Question: I am taking one table and one UIview in my iPad Application. I want to show different option in the second view on selected row index of table.Application UI is attached with this. My code snippet is like this :-
'''
- (void) tableView:(UITableView *)tableView didSelectRowAtIndexPath:(NSIndexPath *)indexPath{
NSUInteger row=indexPath.row;
UILabel *lblName, *lblUserName, *lblOldPassword, *lblCreditCardDetails, *lblNewPassword;
UITextField *txtName, *txtUserName, *txtOldPassword, *txtNewPassword, *txtCreditCardDetails;
UIButton *btnsaveprofile, *btnSavePassword, *btnSaveCreditCardDetails;
UIView *subView =[[UIView alloc] initWithFrame:CGRectMake(321, 0, 448, 980)];
[viewDetail addSubview:subView];
if (row==0) {
[subView removeFromSuperview];
UIView *subView =[[UIView alloc] initWithFrame:CGRectMake(0, 0, 448, 980)];
[viewDetail addSubview:subView];
lblName =[[UILabel alloc] initWithFrame:CGRectMake(0, 0, 140, 40)];
lblName.text=@"Name";
[lblName setBackgroundColor:[UIColor clearColor]];
[subView addSubview:lblName];
[lblName release];
txtName =[[UITextField alloc] initWithFrame:CGRectMake(141, 0, 200, 40)];
txtName.borderStyle=UITextBorderStyleRoundedRect;
[subView addSubview:txtName];
lblUserName =[[UILabel alloc] initWithFrame:CGRectMake(0, 60, 140, 40)];
lblUserName.text=@"User Name";
[lblUserName setBackgroundColor:[UIColor clearColor]];
[subView addSubview:lblUserName];
[lblUserName release];
txtUserName =[[UITextField alloc] initWithFrame:CGRectMake(141, 60, 200, 40)];
txtUserName.borderStyle=UITextBorderStyleRoundedRect;
[subView addSubview:txtUserName];
btnsaveprofile =[[UIButton alloc] initWithFrame:CGRectMake(100, 160, 100, 40)];
[btnsaveprofile setTitle:@"Save" forState:UIControlStateNormal];
[btnsaveprofile addTarget:self action:@selector(btnSaveProfile) forControlEvents:UIControlEventTouchUpInside];
[subView addSubview:btnsaveprofile];
}
if (row==1) {
[subView removeFromSuperview];
UIView *subView1 =[[UIView alloc] initWithFrame:CGRectMake(0, 0, 448, 980)];
[viewDetail addSubview:subView1];
lblOldPassword =[[UILabel alloc] initWithFrame:CGRectMake(0, 0, 140, 40)];
lblOldPassword.text=@"Old Password";
[lblOldPassword setBackgroundColor:[UIColor clearColor]];
[subView1 addSubview:lblOldPassword];
txtOldPassword =[[UITextField alloc] initWithFrame:CGRectMake(141, 0, 200, 40)];
txtOldPassword.secureTextEntry=YES;
txtOldPassword.borderStyle=UITextBorderStyleRoundedRect;
[subView1 addSubview:txtOldPassword];
lblNewPassword =[[UILabel alloc] initWithFrame:CGRectMake(0, 60, 140, 40)];
lblNewPassword.text=@"New Password";
[lblNewPassword setBackgroundColor:[UIColor clearColor]];
[subView1 addSubview:lblNewPassword];
txtNewPassword =[[UITextField alloc] initWithFrame:CGRectMake(141, 60, 200, 40)];
txtNewPassword.secureTextEntry=YES;
txtNewPassword.borderStyle=UITextBorderStyleRoundedRect;
[subView1 addSubview:txtNewPassword];
btnSavePassword =[[UIButton alloc] initWithFrame:CGRectMake(100, 160, 100, 40)];
[btnSavePassword setTitle:@"Save" forState:UIControlStateNormal];
[btnSavePassword addTarget:self action:@selector(btnNavigationBarClicked) forControlEvents:UIControlEventTouchUpInside];
[btnSavePassword setBackgroundImage:[UIImage imageNamed:@"btn_signin_bg.png"] forState:UIControlStateNormal];
[subView1 addSubview:btnSavePassword];
}
if (row==2) {
[subView removeFromSuperview];
UIView *subView =[[UIView alloc] initWithFrame:CGRectMake(0, 0, 448, 980)];
[viewDetail addSubview:subView];
lblCreditCardDetails =[[UILabel alloc] initWithFrame:CGRectMake(0, 0, 180, 40)];
lblCreditCardDetails.text=@"Credit Card Details";
[lblCreditCardDetails setBackgroundColor:[UIColor clearColor]];
[subView addSubview:lblCreditCardDetails];
[lblCreditCardDetails release];
txtCreditCardDetails =[[UITextField alloc] initWithFrame:CGRectMake(181, 0, 200, 40)];
txtCreditCardDetails.secureTextEntry=YES;
txtCreditCardDetails.borderStyle=UITextBorderStyleRoundedRect;
[subView addSubview:txtCreditCardDetails];
[txtCreditCardDetails release];
btnSaveCreditCardDetails =[[UIButton alloc] initWithFrame:CGRectMake(100, 130, 100, 40)];
[btnSaveCreditCardDetails setTitle:@"Save" forState:UIControlStateNormal];
[btnSaveCreditCardDetails setBackgroundImage:[UIImage imageNamed:@"btn_signin_bg.png"] forState:UIControlStateNormal];
[btnSaveCreditCardDetails addTarget:self action:@selector(btnSaveCreditCard) forControlEvents:UIControlEventTouchUpInside];
[subView addSubview:btnSaveCreditCardDetails];
[btnSaveCreditCardDetails release];
btnSaveCreditCardDetails.hidden=YES;
}
'''
}
I am using this code but unfortunately it overlap with the previous view.
My Question is How to avoid overlapping or what are ways to hide previous views.

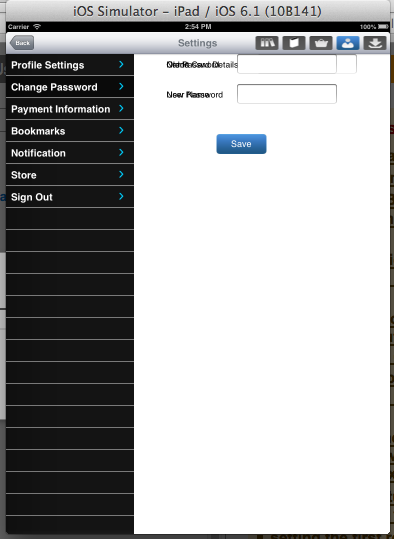
Answer: I have edit your code, you need to remove all subview of detailView before adding other views so just use the code below:
'''
- (void) tableView:(UITableView *)tableView didSelectRowAtIndexPath:(NSIndexPath *)indexPath{
NSUInteger row=indexPath.row;
UILabel *lblName, *lblUserName, *lblOldPassword, *lblCreditCardDetails, *lblNewPassword;
UITextField *txtName, *txtUserName, *txtOldPassword, *txtNewPassword, *txtCreditCardDetails;
UIButton *btnsaveprofile, *btnSavePassword, *btnSaveCreditCardDetails;
//UIView *subView =[[UIView alloc] initWithFrame:CGRectMake(321, 0, 448, 980)];
//[viewDetail addSubview:subView];
//Remove all subviews of viewDetail
for (UIView *subviews in viewDetail.subviews)
{
[subviews removeFromSuperview];
}
if (row==0) {
// [subView removeFromSuperview];
UIView *subView =[[UIView alloc] initWithFrame:CGRectMake(0, 0, 448, 980)];
[viewDetail addSubview:subView];
lblName =[[UILabel alloc] initWithFrame:CGRectMake(0, 0, 140, 40)];
lblName.text=@"Name";
[lblName setBackgroundColor:[UIColor clearColor]];
[subView addSubview:lblName];
[lblName release];
txtName =[[UITextField alloc] initWithFrame:CGRectMake(141, 0, 200, 40)];
txtName.borderStyle=UITextBorderStyleRoundedRect;
[subView addSubview:txtName];
lblUserName =[[UILabel alloc] initWithFrame:CGRectMake(0, 60, 140, 40)];
lblUserName.text=@"User Name";
[lblUserName setBackgroundColor:[UIColor clearColor]];
[subView addSubview:lblUserName];
[lblUserName release];
txtUserName =[[UITextField alloc] initWithFrame:CGRectMake(141, 60, 200, 40)];
txtUserName.borderStyle=UITextBorderStyleRoundedRect;
[subView addSubview:txtUserName];
btnsaveprofile =[[UIButton alloc] initWithFrame:CGRectMake(100, 160, 100, 40)];
[btnsaveprofile setTitle:@"Save" forState:UIControlStateNormal];
[btnsaveprofile addTarget:self action:@selector(btnSaveProfile) forControlEvents:UIControlEventTouchUpInside];
[subView addSubview:btnsaveprofile];
}
if (row==1) {
// [subView removeFromSuperview];
UIView *subView1 =[[UIView alloc] initWithFrame:CGRectMake(0, 0, 448, 980)];
[viewDetail addSubview:subView1];
lblOldPassword =[[UILabel alloc] initWithFrame:CGRectMake(0, 0, 140, 40)];
lblOldPassword.text=@"Old Password";
[lblOldPassword setBackgroundColor:[UIColor clearColor]];
[subView1 addSubview:lblOldPassword];
txtOldPassword =[[UITextField alloc] initWithFrame:CGRectMake(141, 0, 200, 40)];
txtOldPassword.secureTextEntry=YES;
txtOldPassword.borderStyle=UITextBorderStyleRoundedRect;
[subView1 addSubview:txtOldPassword];
lblNewPassword =[[UILabel alloc] initWithFrame:CGRectMake(0, 60, 140, 40)];
lblNewPassword.text=@"New Password";
[lblNewPassword setBackgroundColor:[UIColor clearColor]];
[subView1 addSubview:lblNewPassword];
txtNewPassword =[[UITextField alloc] initWithFrame:CGRectMake(141, 60, 200, 40)];
txtNewPassword.secureTextEntry=YES;
txtNewPassword.borderStyle=UITextBorderStyleRoundedRect;
[subView1 addSubview:txtNewPassword];
btnSavePassword =[[UIButton alloc] initWithFrame:CGRectMake(100, 160, 100, 40)];
[btnSavePassword setTitle:@"Save" forState:UIControlStateNormal];
[btnSavePassword addTarget:self action:@selector(btnNavigationBarClicked) forControlEvents:UIControlEventTouchUpInside];
[btnSavePassword setBackgroundImage:[UIImage imageNamed:@"btn_signin_bg.png"] forState:UIControlStateNormal];
[subView1 addSubview:btnSavePassword];
}
if (row==2) {
// [subView removeFromSuperview];
UIView *subView =[[UIView alloc] initWithFrame:CGRectMake(0, 0, 448, 980)];
[viewDetail addSubview:subView];
lblCreditCardDetails =[[UILabel alloc] initWithFrame:CGRectMake(0, 0, 180, 40)];
lblCreditCardDetails.text=@"Credit Card Details";
[lblCreditCardDetails setBackgroundColor:[UIColor clearColor]];
[subView addSubview:lblCreditCardDetails];
[lblCreditCardDetails release];
txtCreditCardDetails =[[UITextField alloc] initWithFrame:CGRectMake(181, 0, 200, 40)];
txtCreditCardDetails.secureTextEntry=YES;
txtCreditCardDetails.borderStyle=UITextBorderStyleRoundedRect;
[subView addSubview:txtCreditCardDetails];
[txtCreditCardDetails release];
btnSaveCreditCardDetails =[[UIButton alloc] initWithFrame:CGRectMake(100, 130, 100, 40)];
[btnSaveCreditCardDetails setTitle:@"Save" forState:UIControlStateNormal];
[btnSaveCreditCardDetails setBackgroundImage:[UIImage imageNamed:@"btn_signin_bg.png"] forState:UIControlStateNormal];
[btnSaveCreditCardDetails addTarget:self action:@selector(btnSaveCreditCard) forControlEvents:UIControlEventTouchUpInside];
[subView addSubview:btnSaveCreditCardDetails];
[btnSaveCreditCardDetails release];
btnSaveCreditCardDetails.hidden=YES;
}
'''